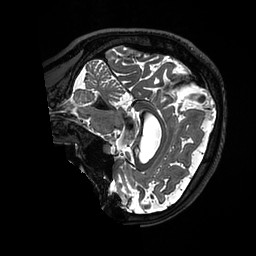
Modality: T2w
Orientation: sagittal
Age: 25
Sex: female
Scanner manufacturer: ge
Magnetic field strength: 3 T
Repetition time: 3.202 s
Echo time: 0.06629 s